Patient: sex F, age 65
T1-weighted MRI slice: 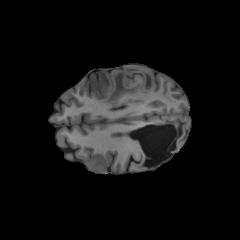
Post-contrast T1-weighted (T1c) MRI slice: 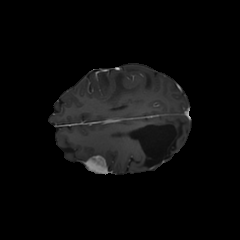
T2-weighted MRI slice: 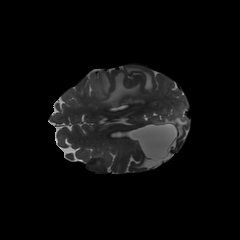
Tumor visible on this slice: yes
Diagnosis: Glioblastoma, IDH-wildtype
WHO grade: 4